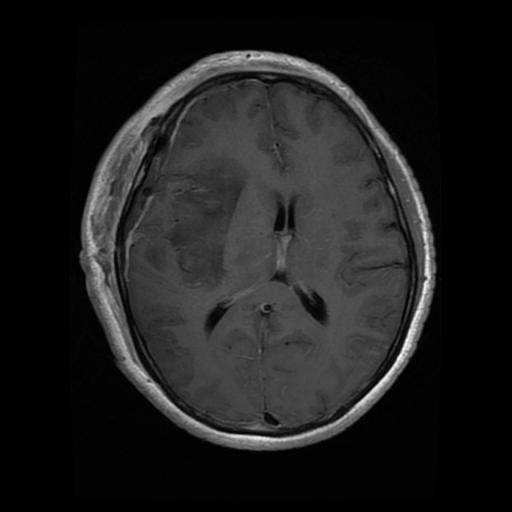
Label: glioma